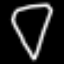
Label: diamond